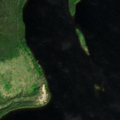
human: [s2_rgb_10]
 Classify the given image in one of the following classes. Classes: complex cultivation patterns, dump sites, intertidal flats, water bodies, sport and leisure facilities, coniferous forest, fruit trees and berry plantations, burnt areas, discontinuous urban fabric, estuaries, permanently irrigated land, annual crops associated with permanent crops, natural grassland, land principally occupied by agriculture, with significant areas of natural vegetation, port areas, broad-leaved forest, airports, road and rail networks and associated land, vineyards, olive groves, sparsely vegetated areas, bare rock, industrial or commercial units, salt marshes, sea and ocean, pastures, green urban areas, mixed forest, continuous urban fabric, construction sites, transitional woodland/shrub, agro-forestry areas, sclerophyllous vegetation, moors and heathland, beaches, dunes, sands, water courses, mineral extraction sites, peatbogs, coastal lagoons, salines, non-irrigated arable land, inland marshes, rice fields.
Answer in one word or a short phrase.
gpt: coniferous forest, water bodies